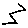
Label: zigzag